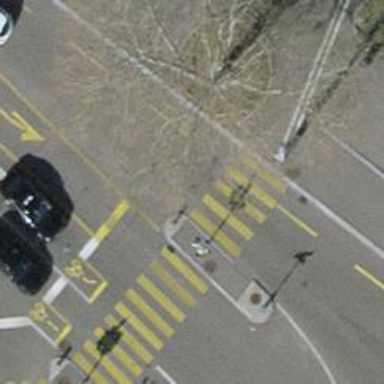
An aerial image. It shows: Crossing equipped with traffic signals. It is zebra crossing.